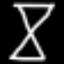
Label: hourglass